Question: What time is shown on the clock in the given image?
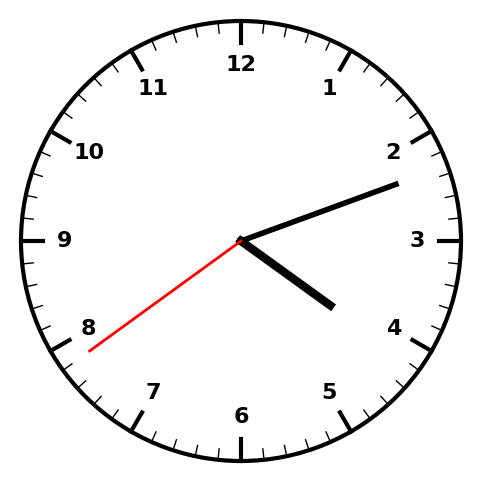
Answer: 04:11:39